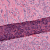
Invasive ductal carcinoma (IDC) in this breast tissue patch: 1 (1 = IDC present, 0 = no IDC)